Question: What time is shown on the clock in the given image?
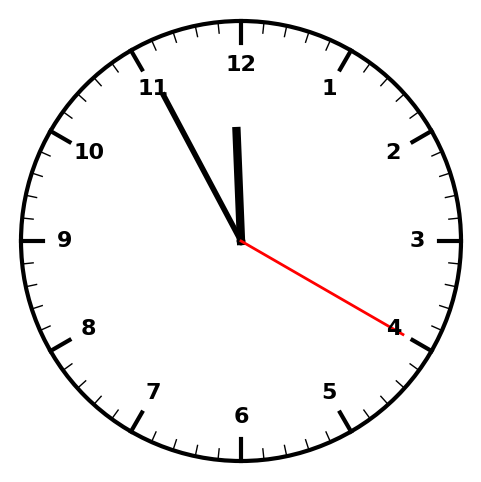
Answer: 11:55:20